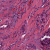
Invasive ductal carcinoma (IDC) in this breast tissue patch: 1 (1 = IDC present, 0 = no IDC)